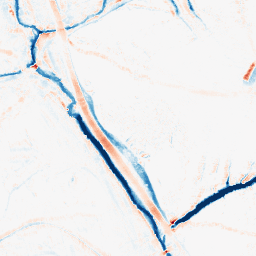
Category: morphological
Decomposition family: morphological_ellipse
Decomposition parameters: operation: average
width: 10
height: 10
Upsampling method: regularized
Upsampling parameters: scale: 2
lambda_reg: 0.01
Upsampling scale: 2